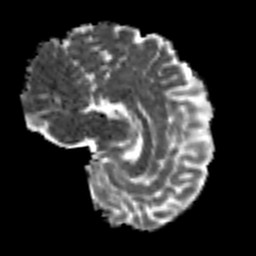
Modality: MD
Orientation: sagittal
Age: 23
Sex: female
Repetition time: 8.4 s
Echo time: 0.09 s